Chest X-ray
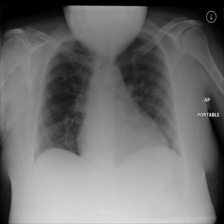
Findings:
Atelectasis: negative
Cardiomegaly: negative
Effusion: negative
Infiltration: negative
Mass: negative
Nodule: negative
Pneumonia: negative
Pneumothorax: negative
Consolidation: negative
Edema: negative
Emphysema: negative
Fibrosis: negative
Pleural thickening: negative
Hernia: negative